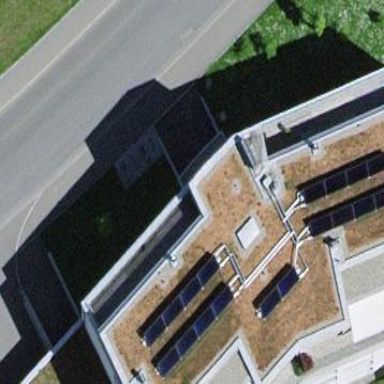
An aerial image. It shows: Building with flat roof.